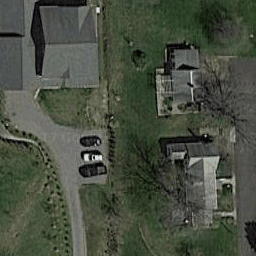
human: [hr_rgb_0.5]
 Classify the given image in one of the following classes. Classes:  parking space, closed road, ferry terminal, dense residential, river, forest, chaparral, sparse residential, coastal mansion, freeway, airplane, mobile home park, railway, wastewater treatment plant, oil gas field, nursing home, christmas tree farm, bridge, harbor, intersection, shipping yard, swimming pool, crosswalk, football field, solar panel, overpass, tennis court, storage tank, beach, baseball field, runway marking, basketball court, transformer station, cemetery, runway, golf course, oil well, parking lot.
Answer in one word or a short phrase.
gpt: sparse residential